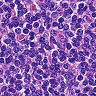
Metastatic tissue present: no